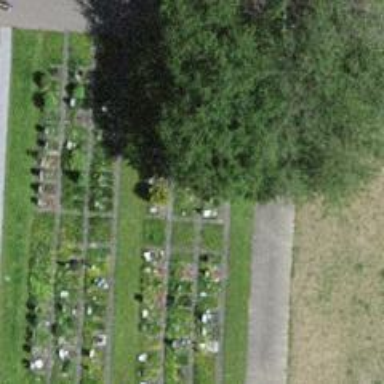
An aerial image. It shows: Grave yard.